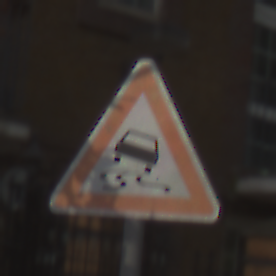
Verkehrszeichen: SchleuderOderRutschgefahr
Umgebung: Outdoor, Urban
Tageszeit: MorningAfternoon
Wetter: Overcast
Licht: Natural
Jahreszeit: NotSpecified
Kontrast: LowContrast